Question: - -
Any ideas for ways to approach this task?

Data used for producing this plot is contained in <URL>.
Thanks in advance for any ideas, please ask for any further information that'd be handy.
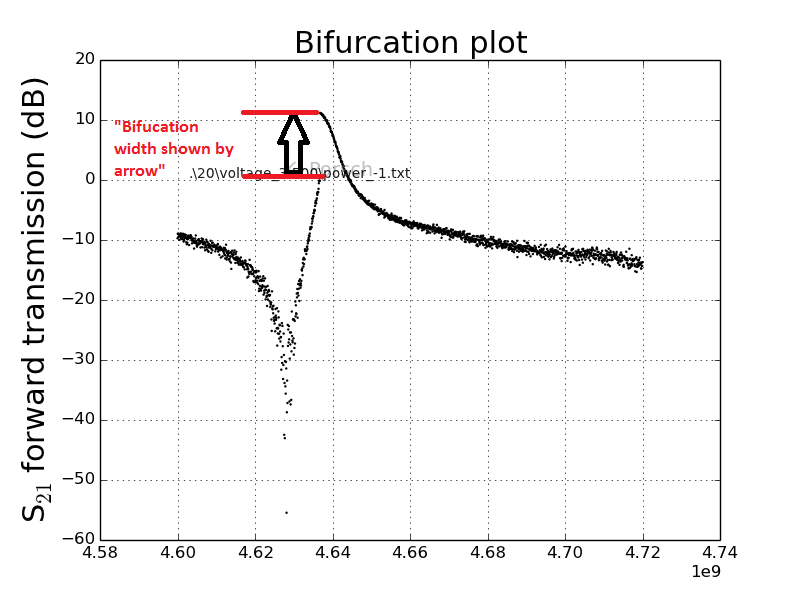
Answer: '''
A = np.genfromtxt('file.txt')
B = np.diff(A)
gap = B.max()
'''
The idea here is to use the diff function, since your data is sequentially sampled.
Thanks for your help.
The way I ended up solving this problem involves filtering the data with respect to the peak value and then finding the max() of the np.diff(). This avoids unwanted diff values that occur at earlier frequencies.
i.e.
'''
peakF = x0[np.argmax(y0)]
xR = x0[(x0<peakF+0.001E9)&(x0>peakF-0.0023E9)]
yR = y0[(x0<peakF+0.001E9)&(x0>peakF-0.0023E9)]
diff = np.diff(yR)
bifurWidth = max(diff)
'''
The range in which I look for bifurcation then is shown in green.